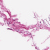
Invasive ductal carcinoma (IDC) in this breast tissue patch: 0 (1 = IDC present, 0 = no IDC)